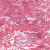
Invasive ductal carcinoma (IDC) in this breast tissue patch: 0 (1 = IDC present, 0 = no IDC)